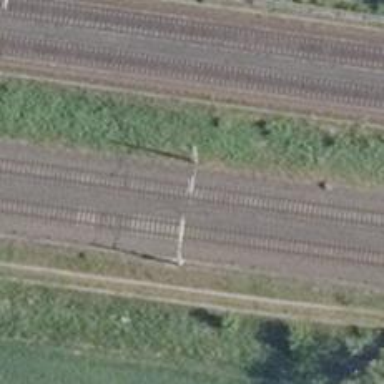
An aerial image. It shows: Milestone along the railway with catenary mast.